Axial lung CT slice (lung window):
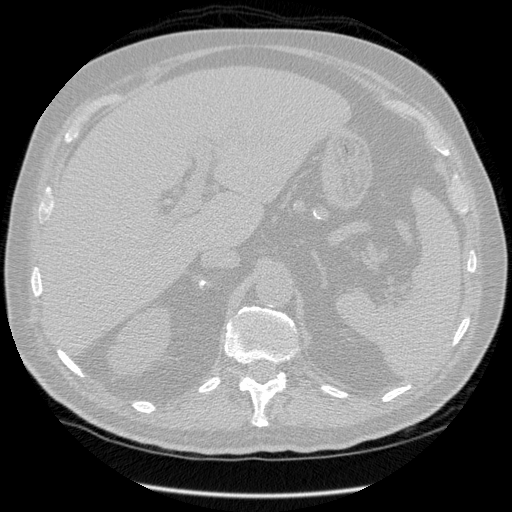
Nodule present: no